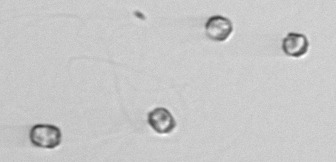
Label: Thalassiosira_sp_aff_mala